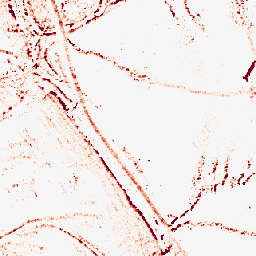
Category: morphological
Decomposition family: morphological_rect
Decomposition parameters: operation: opening
width: 5
height: 5
Upsampling method: area
Upsampling parameters: scale: 8
Upsampling scale: 8